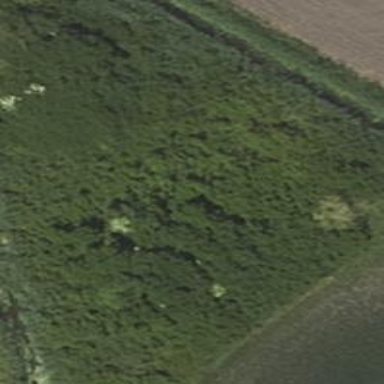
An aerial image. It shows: Area covered in scrub vegetation.